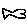
Label: fish